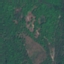
Label: Forest